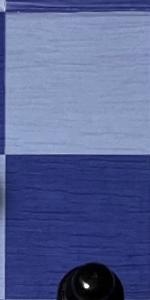
Label: Empty